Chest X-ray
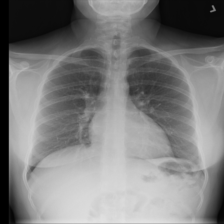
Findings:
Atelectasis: negative
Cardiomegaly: negative
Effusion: negative
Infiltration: negative
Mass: negative
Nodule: negative
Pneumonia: negative
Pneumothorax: negative
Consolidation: negative
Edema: negative
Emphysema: negative
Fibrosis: negative
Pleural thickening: negative
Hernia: negative